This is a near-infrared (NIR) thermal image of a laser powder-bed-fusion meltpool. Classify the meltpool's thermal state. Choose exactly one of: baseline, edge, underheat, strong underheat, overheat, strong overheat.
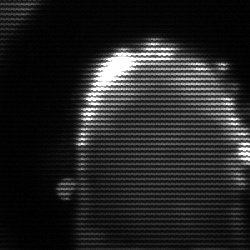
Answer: baseline